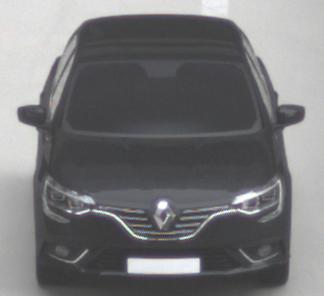
Make: Renault
Model: Mégane ENERGY TCe 100
Detailed model: Mégane (IV)
Model produced from: 2016/03
Model produced until: 2018/08
Doors: 5
Color: black
Road condition: dry road
Daytime: midday
Contrast: low contrast